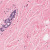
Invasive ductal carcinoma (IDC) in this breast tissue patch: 0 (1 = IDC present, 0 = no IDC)